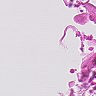
Metastatic tissue present: no